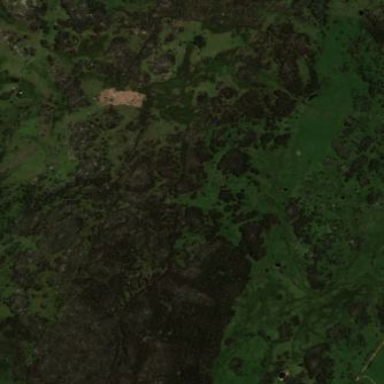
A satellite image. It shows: Swampy wetland area covered with wetland vegetation.